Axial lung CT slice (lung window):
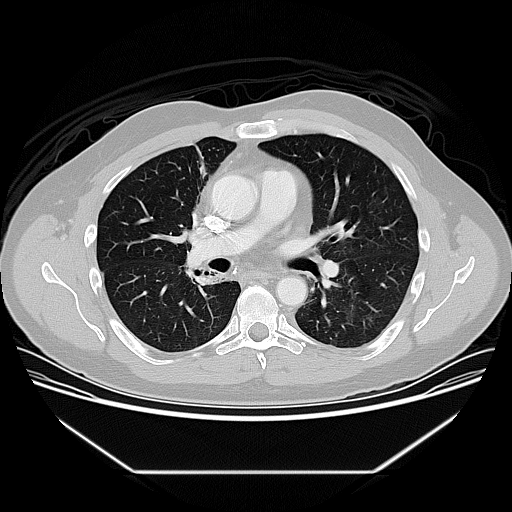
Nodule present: no